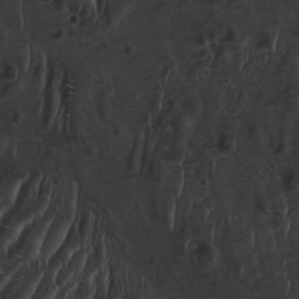
Label: non_frost